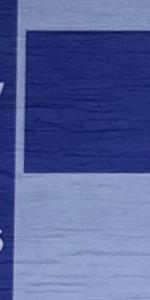
Label: Empty